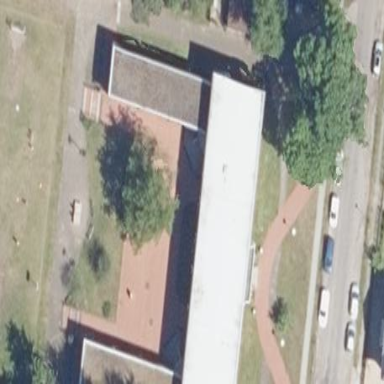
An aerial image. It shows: Flat-roofed building.